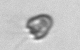
Label: Pyramimonas